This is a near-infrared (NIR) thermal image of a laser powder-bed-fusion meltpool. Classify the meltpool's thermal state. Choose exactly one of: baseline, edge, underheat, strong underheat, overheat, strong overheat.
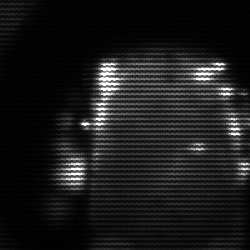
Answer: baseline